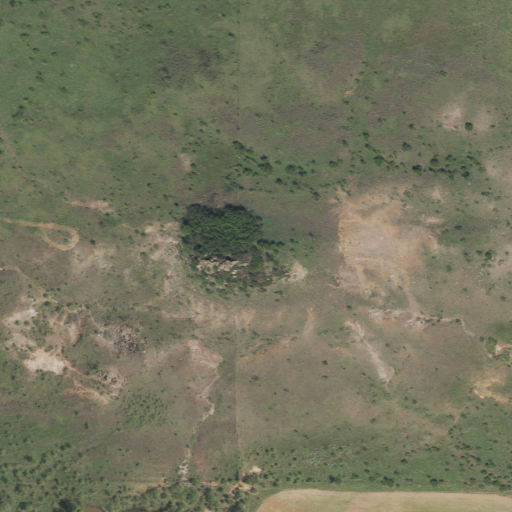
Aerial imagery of mountain in Texas named Spie Knob containing grassland, cultivated crops, and shrub